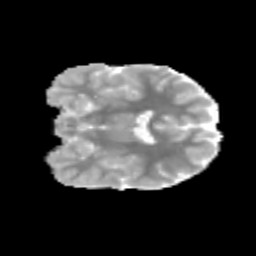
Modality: MD
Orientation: coronal
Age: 12
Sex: female
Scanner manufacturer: siemens
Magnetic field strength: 3 T
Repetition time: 3.8 s
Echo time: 0.07 s